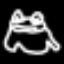
Label: frog